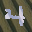
Label: 4